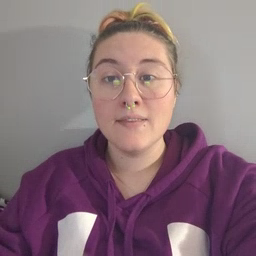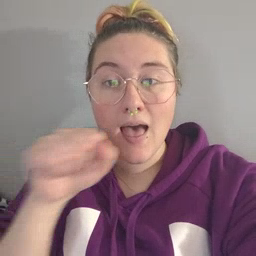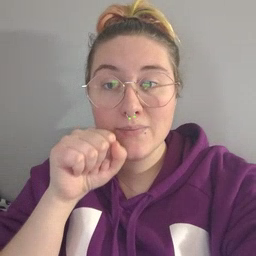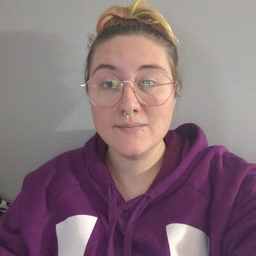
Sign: carrot